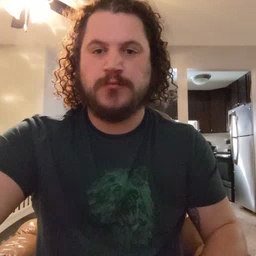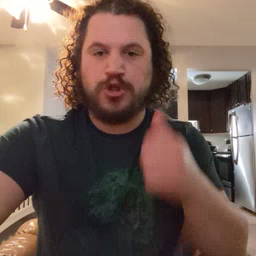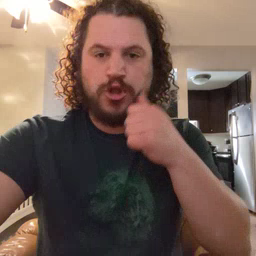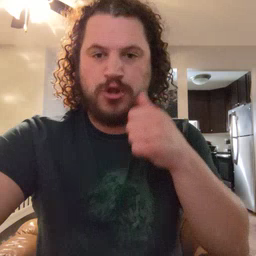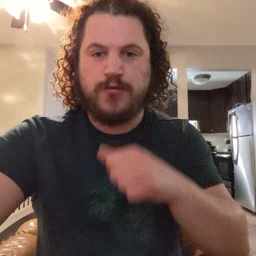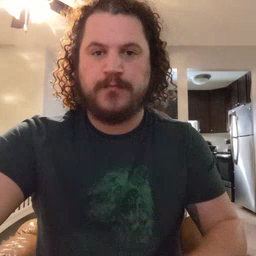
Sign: girl